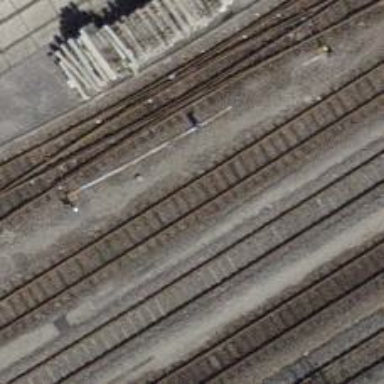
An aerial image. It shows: Siding railway track with one rail.